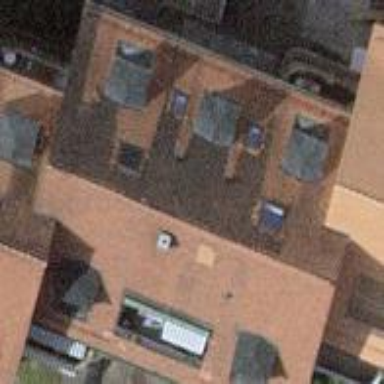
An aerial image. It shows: Gabled-roof apartment building with maroon roof tiles.